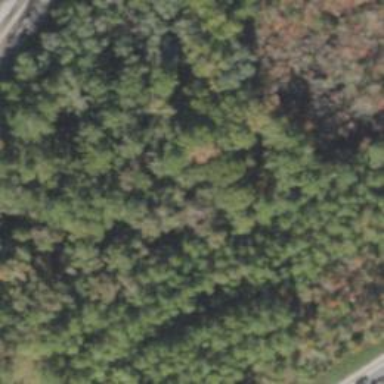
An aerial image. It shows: Needle-leaved woodland.